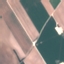
Land use / land cover: AnnualCrop